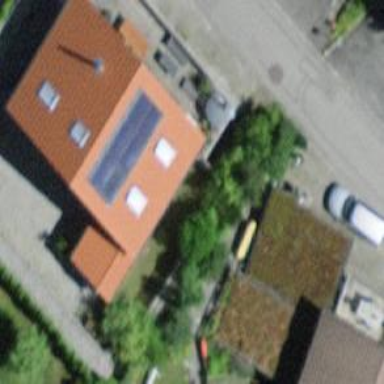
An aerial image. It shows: Residential building.